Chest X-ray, AP view. Patient: 49 years old, sex M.
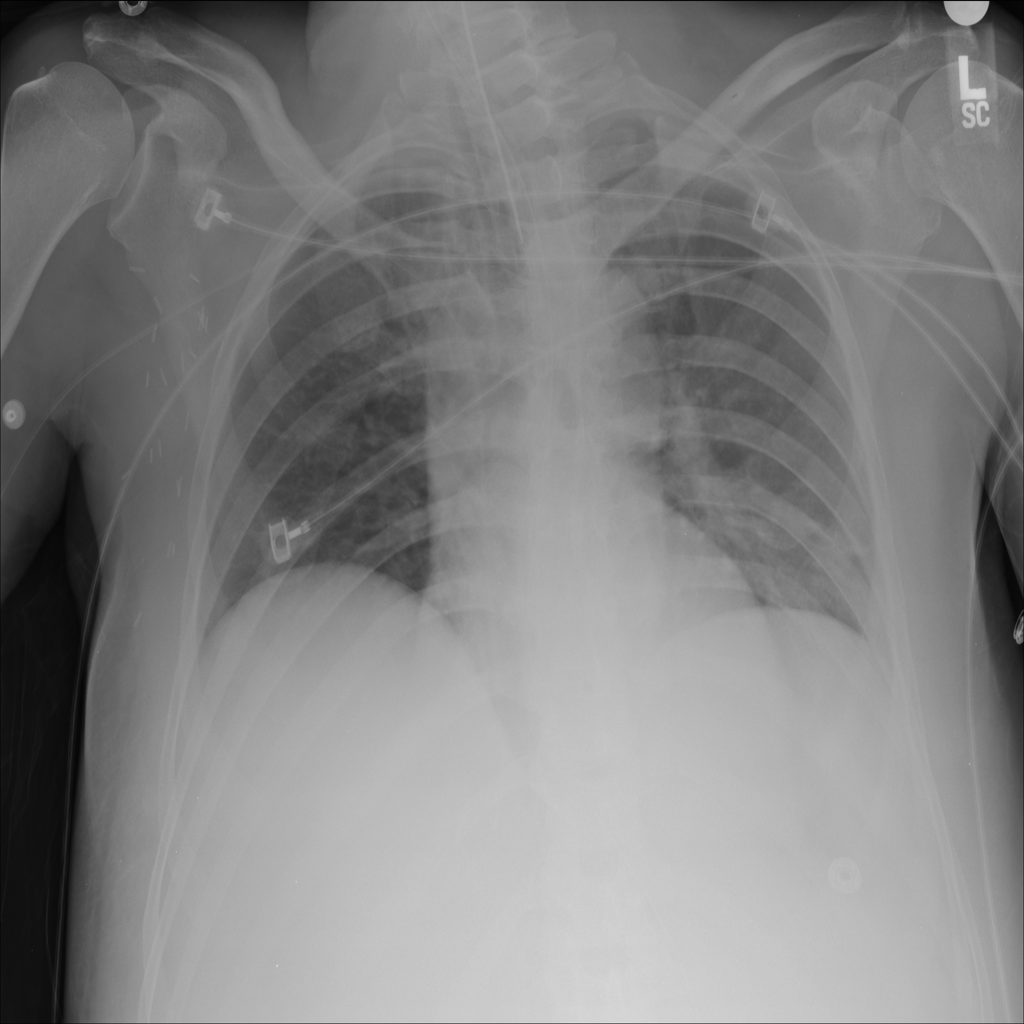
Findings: Atelectasis, Infiltration